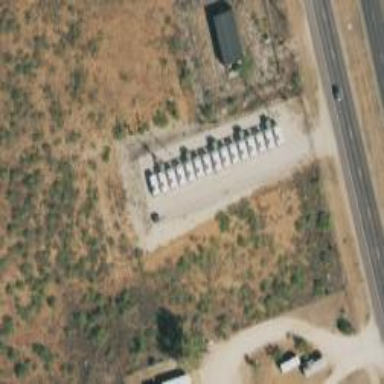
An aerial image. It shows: Generator is pictured.